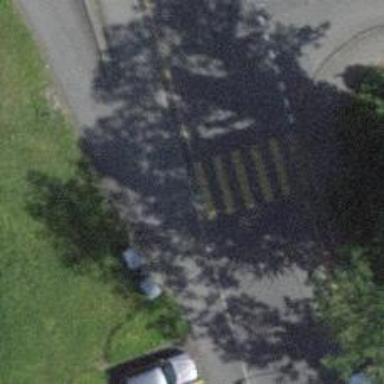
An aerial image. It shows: Kerb barrier.